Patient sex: F
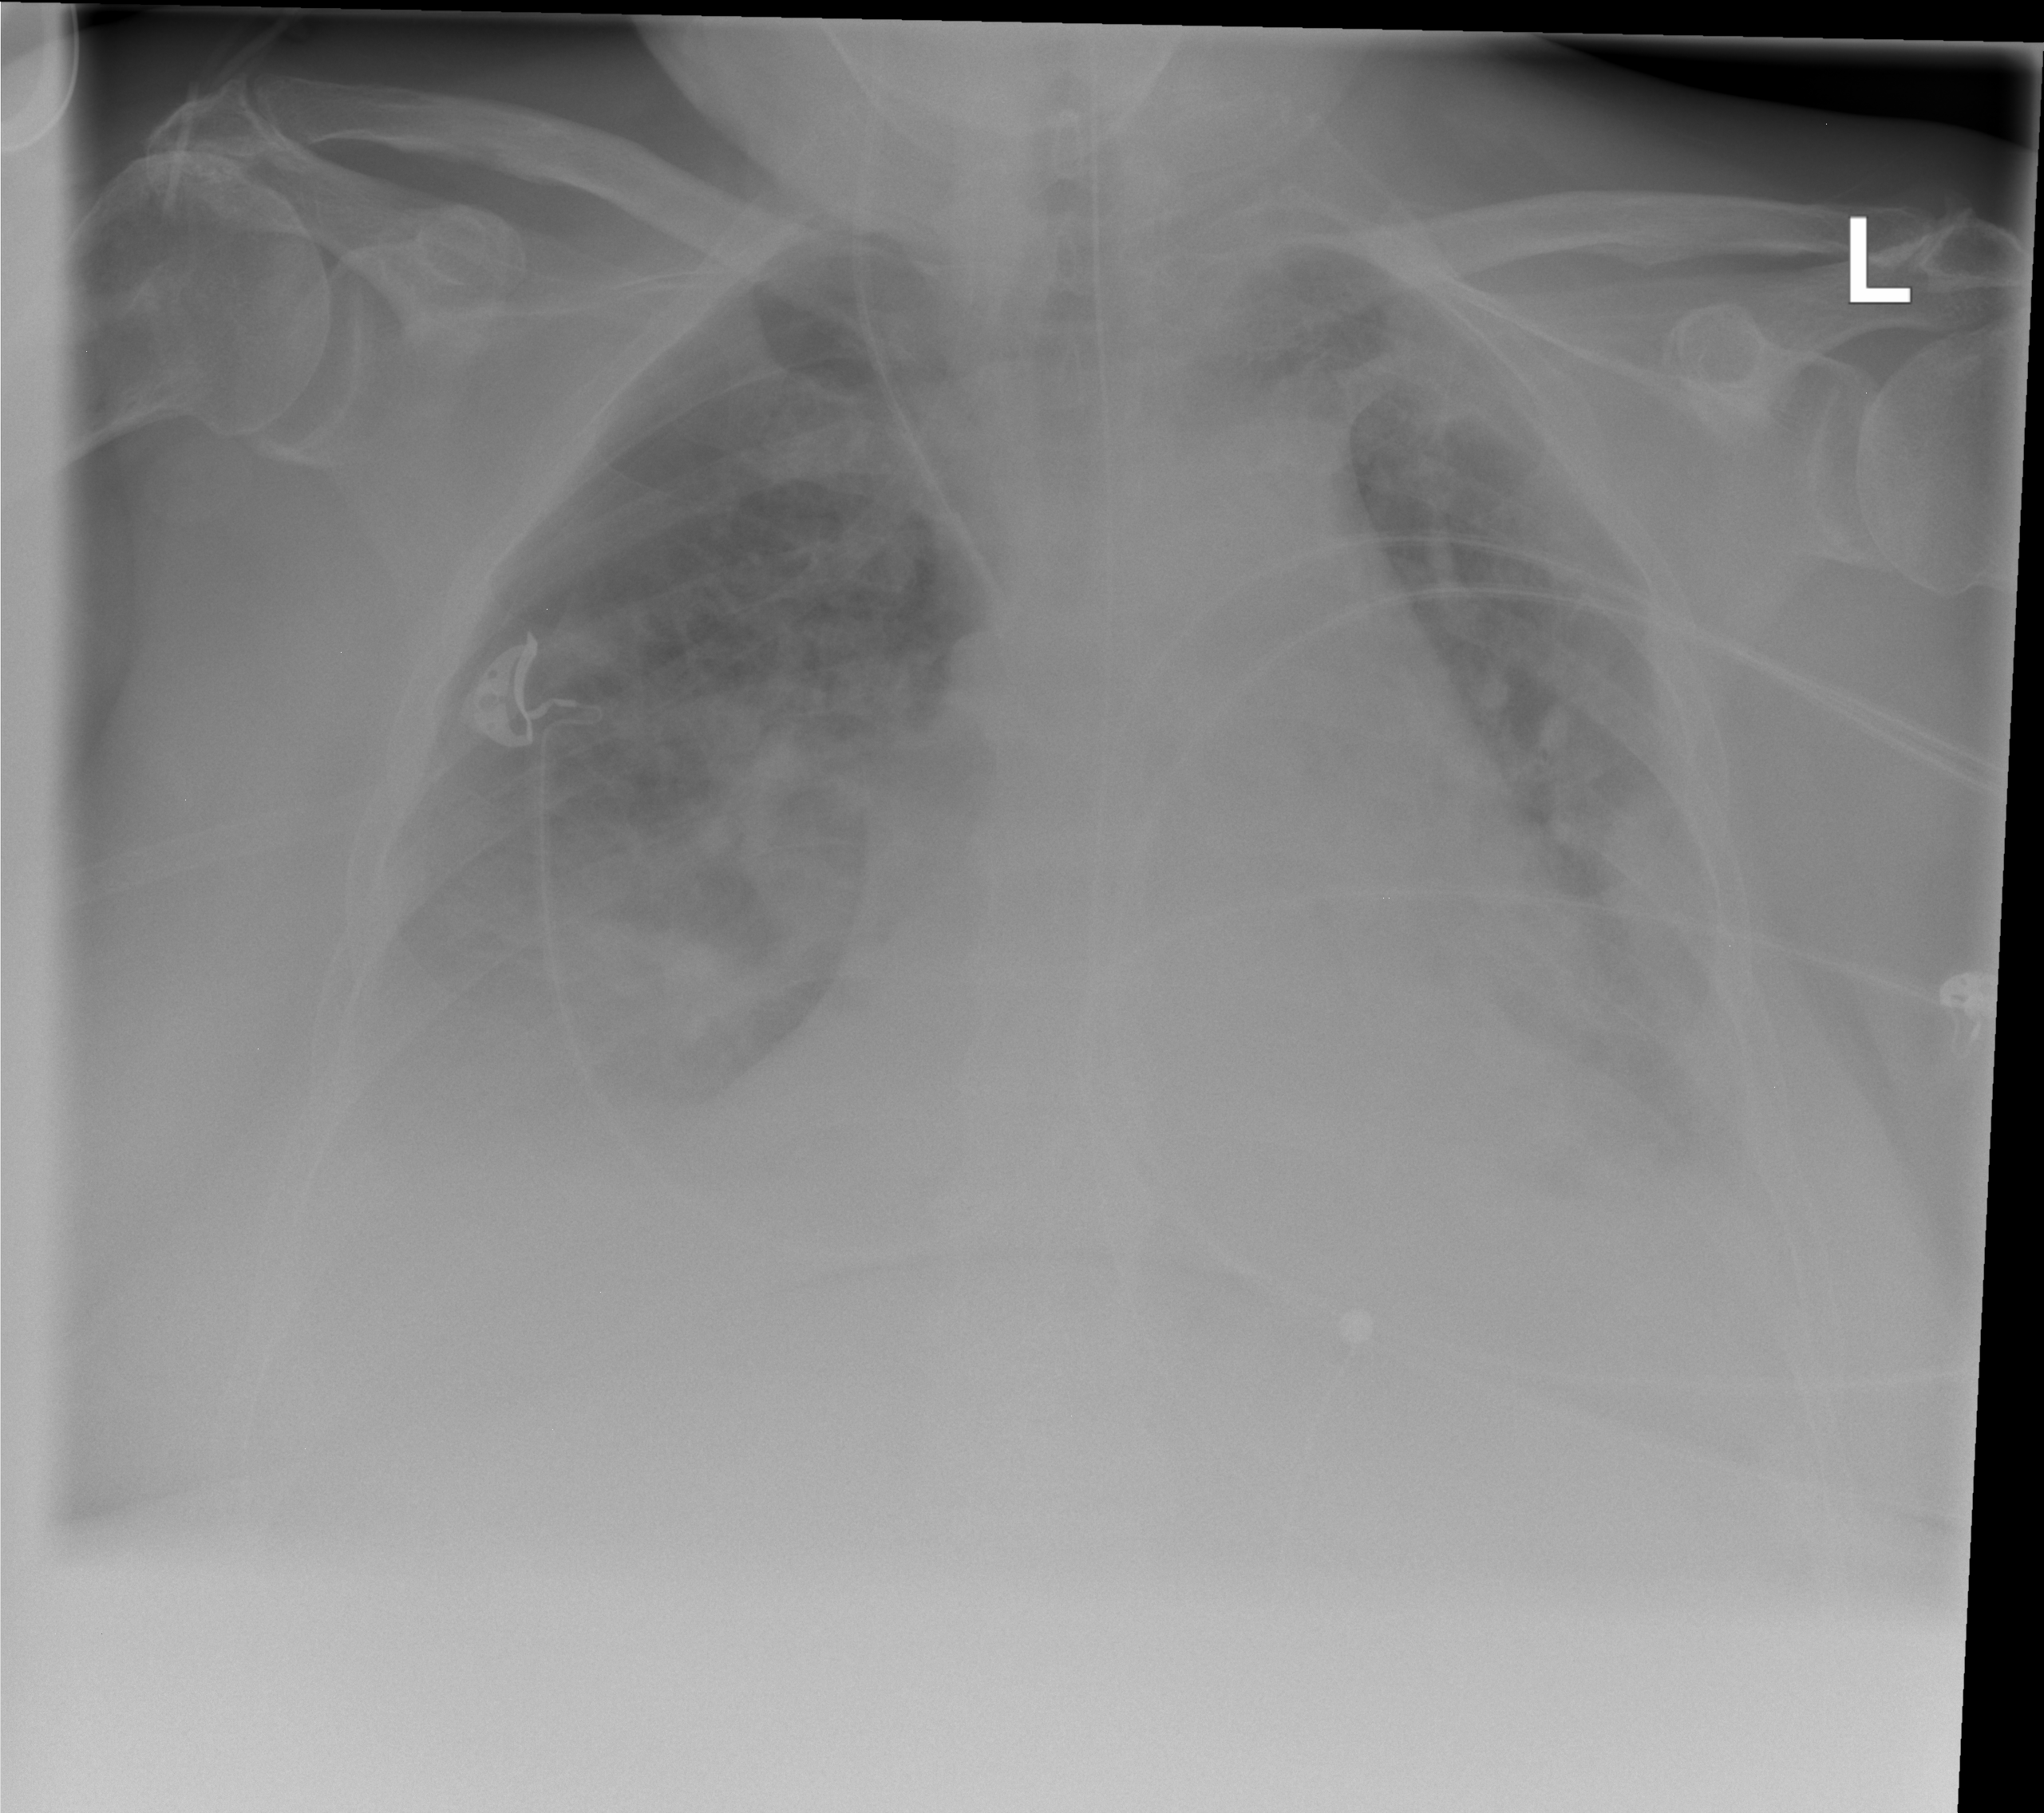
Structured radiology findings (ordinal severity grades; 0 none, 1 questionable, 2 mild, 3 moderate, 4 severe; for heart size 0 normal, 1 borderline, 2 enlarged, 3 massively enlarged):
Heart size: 2
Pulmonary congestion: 0
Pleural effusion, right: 3
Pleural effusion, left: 2
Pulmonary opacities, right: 1
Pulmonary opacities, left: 1
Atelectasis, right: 2
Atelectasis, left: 2